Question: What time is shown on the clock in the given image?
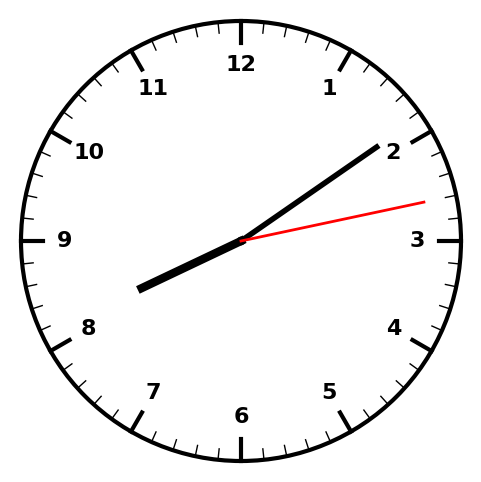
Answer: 08:09:13